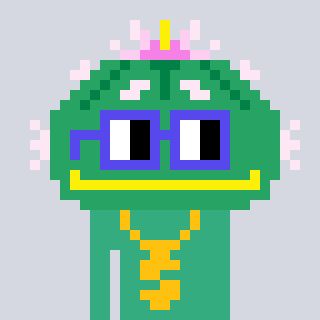
a pixel art character with square blue glasses, a peyote-shaped head and a teal-colored body on a cool background